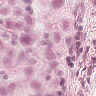
Metastatic tissue present: yes